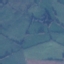
Land use / land cover: Pasture